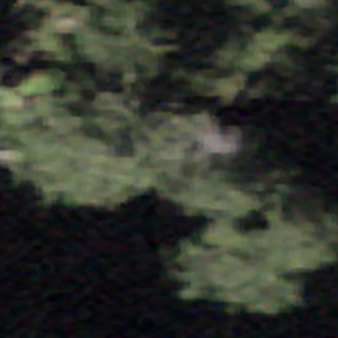
Label: other